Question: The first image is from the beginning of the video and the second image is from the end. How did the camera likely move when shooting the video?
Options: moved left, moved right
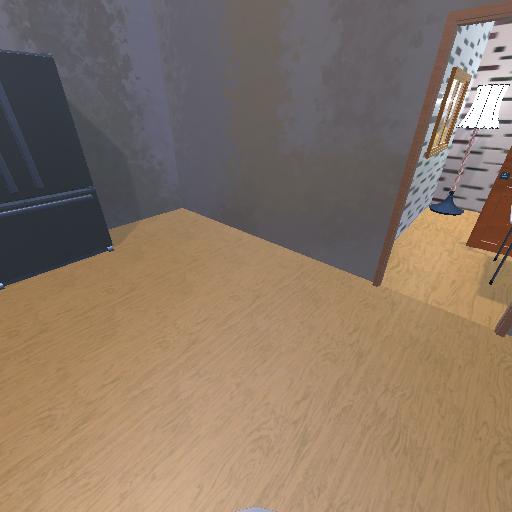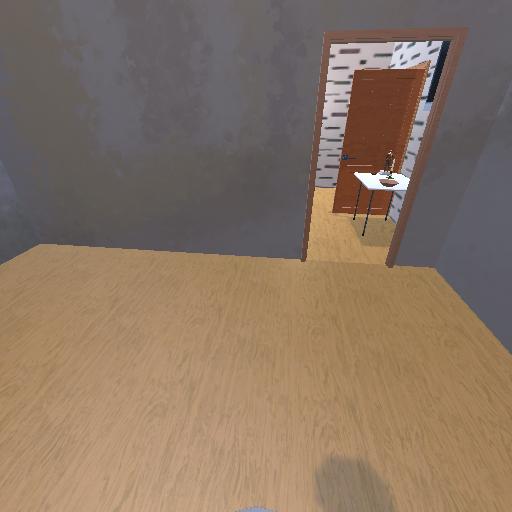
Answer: moved left